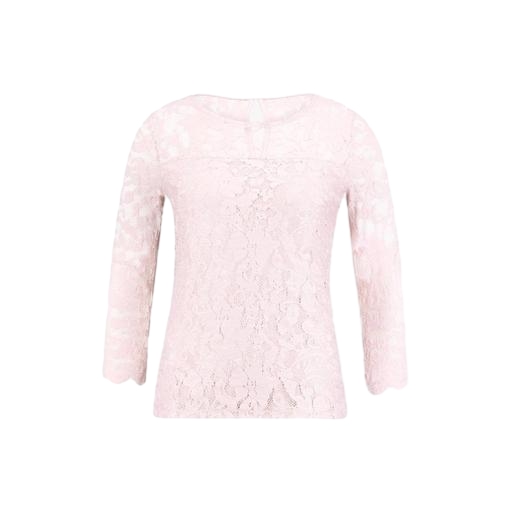
natural lace bell-sleeve top only macy, pink floral lace top, beige 3/4 sleeve lace, white background